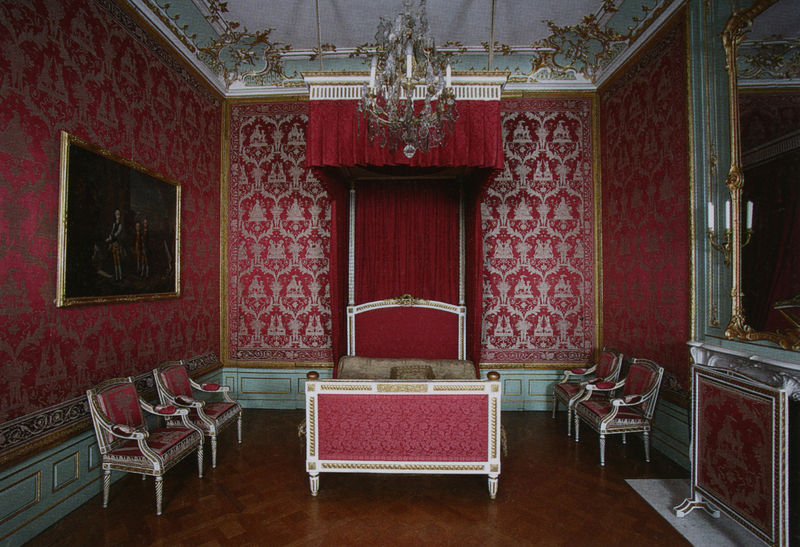
Titel: Schlafzimmer des Landgrafen
Künstler: François de (d. Ä.) Cuvilliés
Standort: Calden
Institution: Schloss Wilhelmsthal
Schlagwörter: blau, gemälde, weiß, grün, hell, holz, raum, schmuck, stuhl, stühle, tür, türkis, zimmer, rot, schloss, muster, ornament, barock, falten, silber, bild, möbel, spiegel, vorhang, boden, gold, interieur, sessel, decke, rokkoko, rokoko, seide, kamin, ofen, deutschland, sofa, sitz, sitze, parkett, bordüre, tapete, dekor, ornamente, verzierung, kerze, bett, schlafzimmer, kerzen, kronleuchter, leuchter, lüster, stuck, innenansicht, foto, fotografie, vergoldet, deko, brokat, damast, kerzenhalter, kerzenleuchter, kristall, residenz, schlafgemach, toff, reichtum, baldachin, stuckdecke, wien, teuer, himmelbett, wandbespannung, chambre, alkoven, rocaille, uster, tapeten, sesel, habsburger, schlafraum, spiegeö, bilderrahmne, möbeliar, apete, baldachins, kaminschirm, lyon, schlafstatt, tapede, wandt, srot, alkhoven